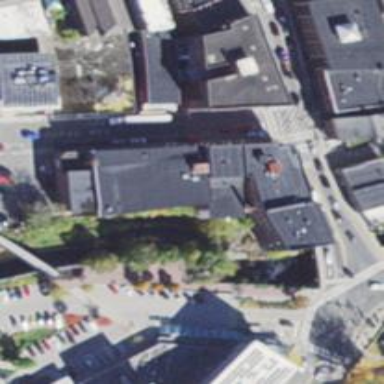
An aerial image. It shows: Cinema.